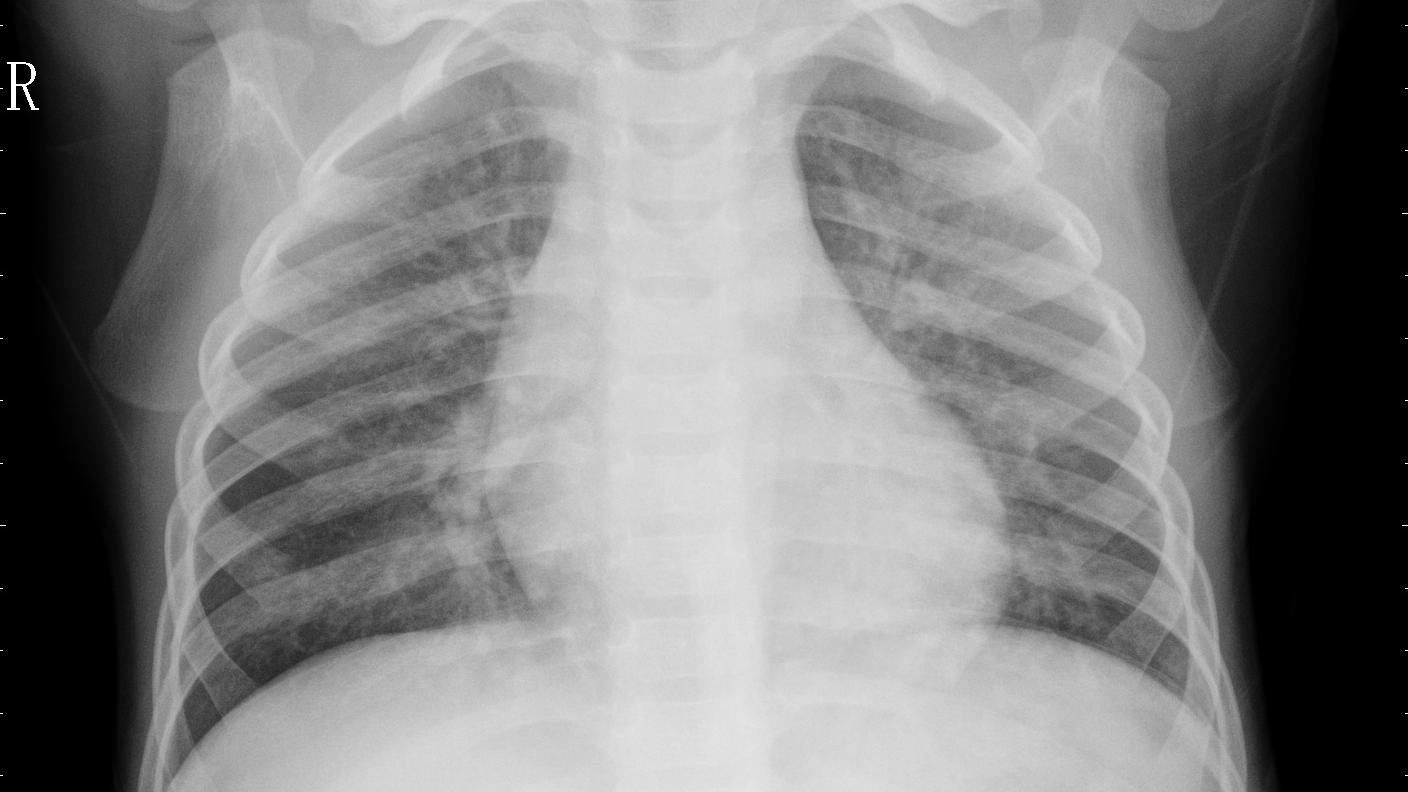
Diagnosis: PNEUMONIA